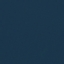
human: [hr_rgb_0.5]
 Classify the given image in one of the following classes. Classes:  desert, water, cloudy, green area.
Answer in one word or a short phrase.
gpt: water